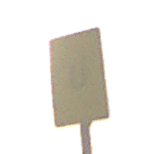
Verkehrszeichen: AnkuendigungOderFortsetzungUmleitungOhnePfeilsymbol
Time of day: MorningAfternoon
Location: Outdoor (Suburban)
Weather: PartlyCloudy
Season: NotSpecified
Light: Natural